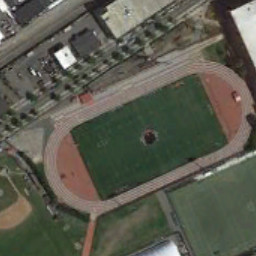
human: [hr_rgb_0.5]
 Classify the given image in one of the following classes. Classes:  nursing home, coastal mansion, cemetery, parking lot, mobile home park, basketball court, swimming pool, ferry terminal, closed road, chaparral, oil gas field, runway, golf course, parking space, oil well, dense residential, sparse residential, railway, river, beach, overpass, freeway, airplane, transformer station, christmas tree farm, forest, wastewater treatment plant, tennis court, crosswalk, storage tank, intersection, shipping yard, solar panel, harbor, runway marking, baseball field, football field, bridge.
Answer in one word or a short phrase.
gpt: football field